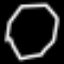
Label: octagon